Aerial crown-view tile of a tropical tree (Barro Colorado Island, Panama), acquired 20250414:
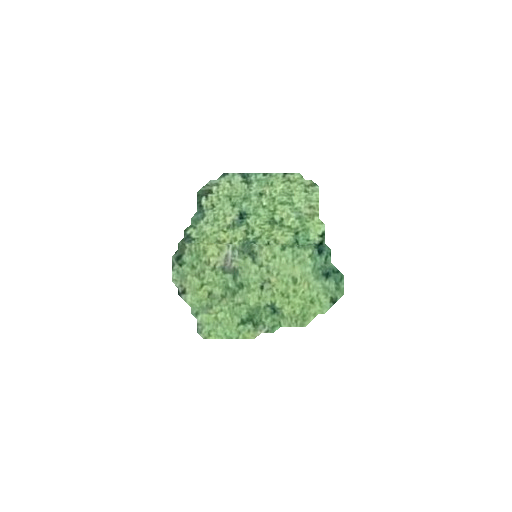
Species: Hieronyma alchorneoides
GBIF accepted scientific name: Hieronyma alchorneoides
Crown area: 32.08 m²